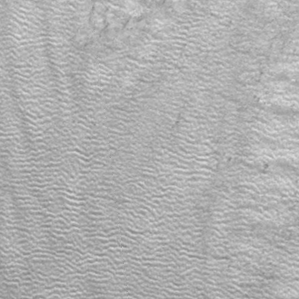
Label: frost